Question: I use vista sp2 and have vs 2005/8/10 installed.
I try to install vs 11 preview using the web installer but immediately get a message "setup blocked" (see image). the linked log just has many lines like
'''
[1424:1894][2011-09-17T22:13:51.749+02:00]: Detected package: netfx_dtpmsi_1048, state: Present, cached: No
'''
any idea?

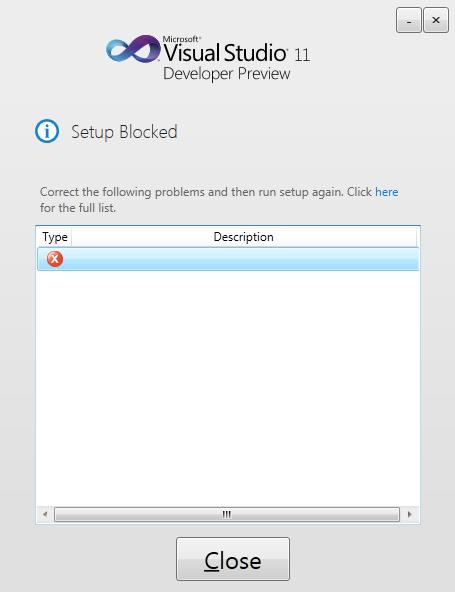
Answer: I believe Vista is not supported by the Visual Studio 11 Preview; the published system requirements are different from all of the internal messaging. You need Windows 7 or newer. I recall that older systems haven't been supported on internal builds for the last couple months.
(Full disclosure: I work on one of the Visual Studio teams.)